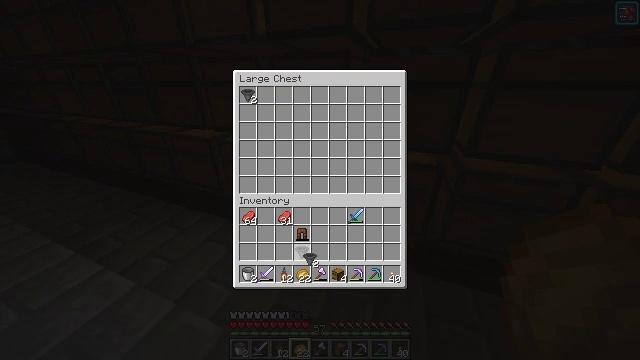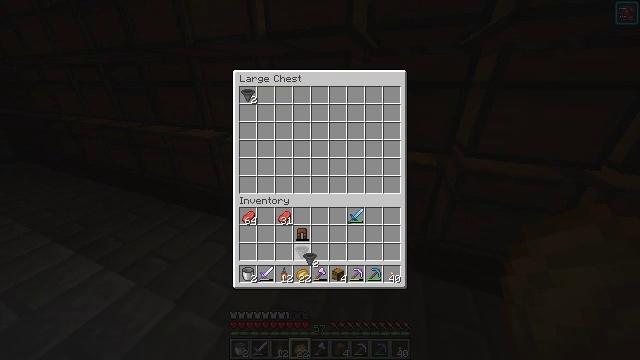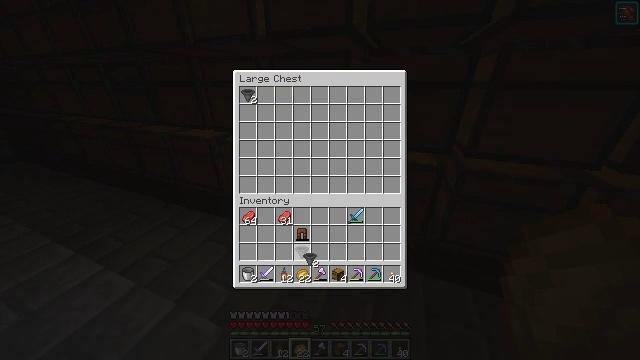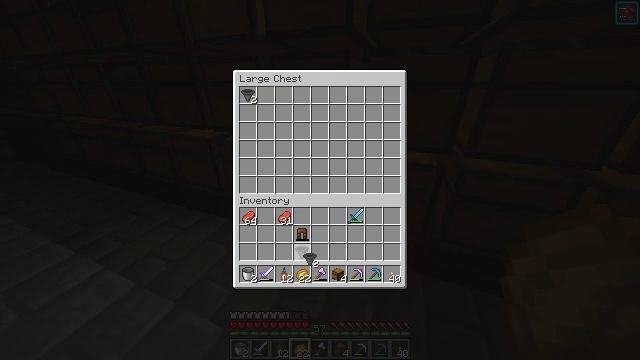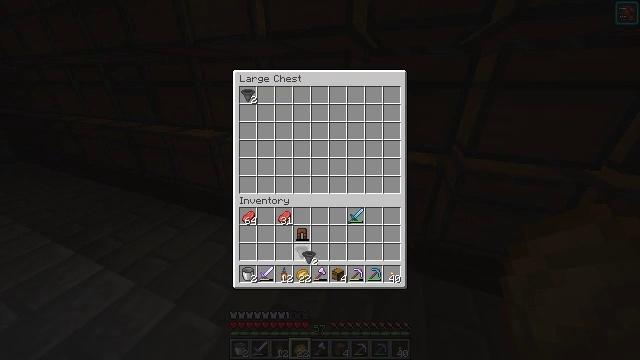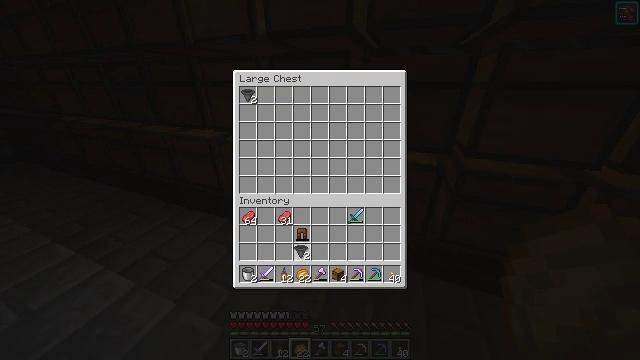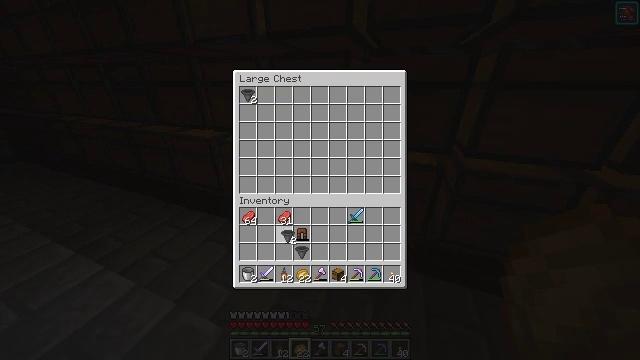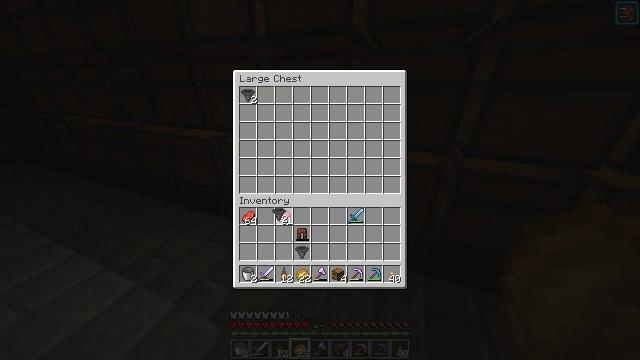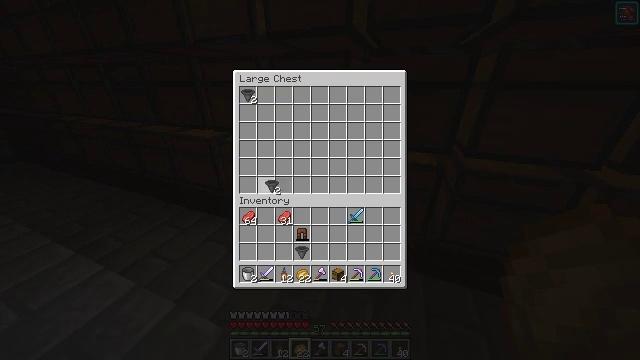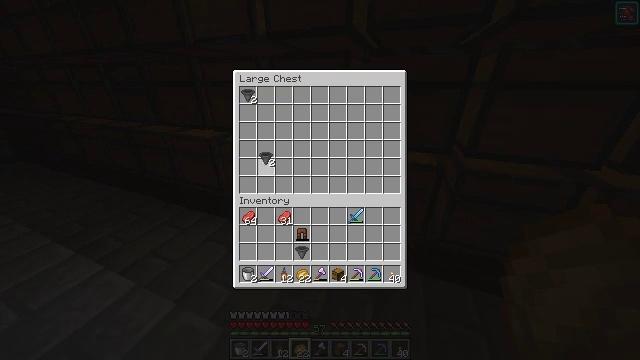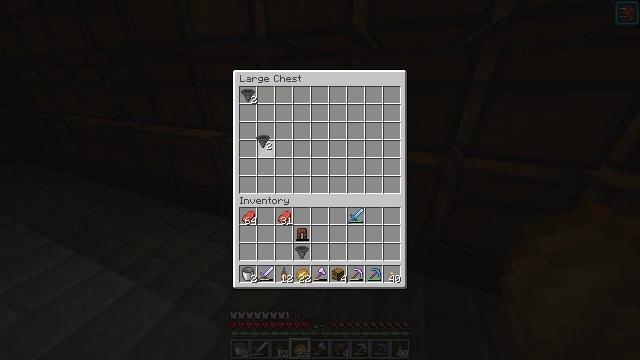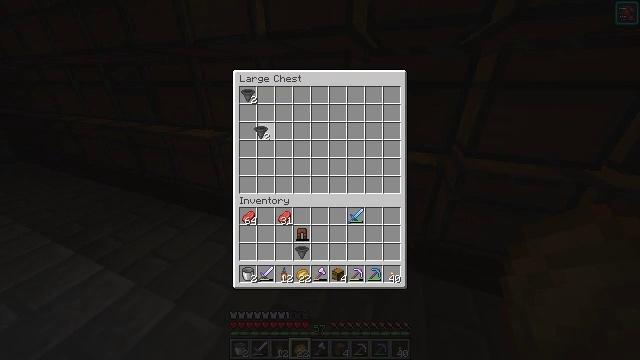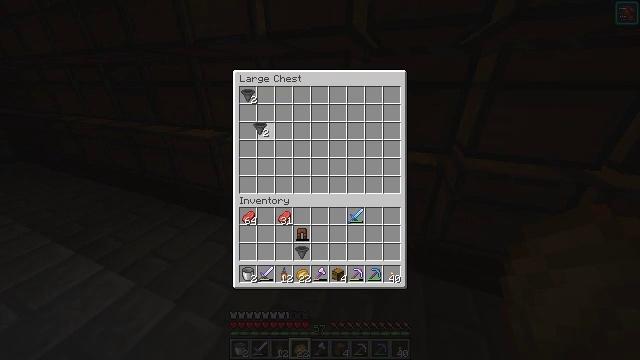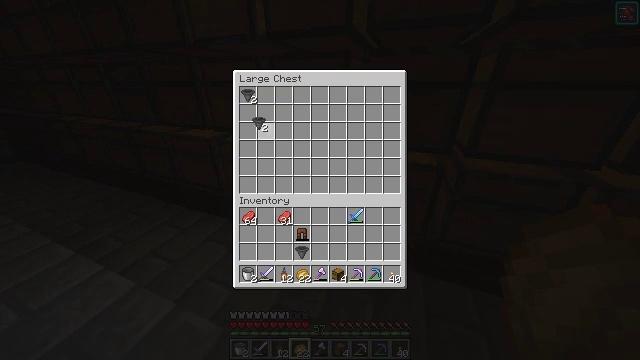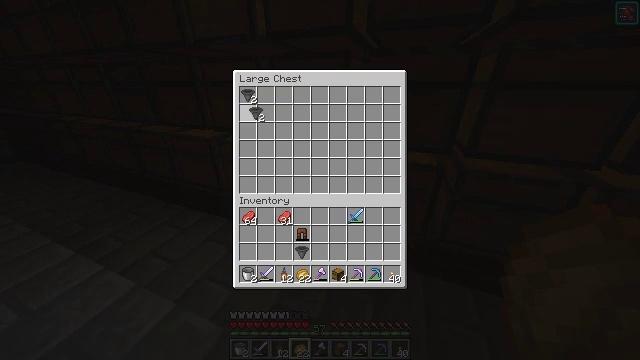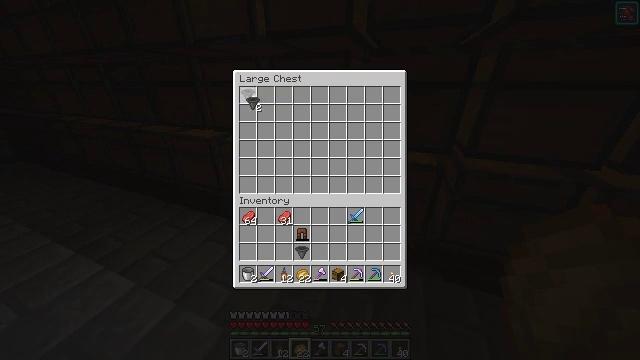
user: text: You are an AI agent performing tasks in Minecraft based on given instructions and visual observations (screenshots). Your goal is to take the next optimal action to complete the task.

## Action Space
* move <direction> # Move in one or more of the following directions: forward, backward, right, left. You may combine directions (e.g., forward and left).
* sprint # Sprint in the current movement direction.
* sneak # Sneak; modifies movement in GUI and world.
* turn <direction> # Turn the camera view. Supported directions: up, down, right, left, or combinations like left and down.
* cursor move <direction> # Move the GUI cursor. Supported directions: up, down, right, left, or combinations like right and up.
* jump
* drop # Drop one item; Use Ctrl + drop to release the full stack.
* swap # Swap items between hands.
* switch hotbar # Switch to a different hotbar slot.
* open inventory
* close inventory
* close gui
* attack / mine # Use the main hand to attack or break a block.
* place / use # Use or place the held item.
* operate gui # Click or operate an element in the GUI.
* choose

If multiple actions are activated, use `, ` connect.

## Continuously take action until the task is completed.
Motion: motion action
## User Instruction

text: Recycle the dropper by mining it.
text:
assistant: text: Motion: no_op
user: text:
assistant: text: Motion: no_op
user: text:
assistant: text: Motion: no_op
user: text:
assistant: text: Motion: no_op
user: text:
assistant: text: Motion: cursor move left
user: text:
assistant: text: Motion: cursor move left and up
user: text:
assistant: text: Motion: cursor move left and up
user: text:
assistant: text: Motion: cursor move up
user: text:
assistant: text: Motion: cursor move up
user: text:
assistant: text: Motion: cursor move up
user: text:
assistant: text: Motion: cursor move up
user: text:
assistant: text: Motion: no_op
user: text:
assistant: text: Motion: no_op
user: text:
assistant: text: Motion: cursor move up
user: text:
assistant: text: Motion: cursor move up
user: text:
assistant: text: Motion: no_op
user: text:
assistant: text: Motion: no_op
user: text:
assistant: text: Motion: no_op
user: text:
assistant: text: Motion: operate gui
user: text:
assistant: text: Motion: operate gui
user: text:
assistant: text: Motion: no_op
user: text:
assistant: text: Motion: no_op
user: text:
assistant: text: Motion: no_op
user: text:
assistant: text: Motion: no_op
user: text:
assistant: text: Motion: close gui
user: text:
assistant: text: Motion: turn right, open inventory
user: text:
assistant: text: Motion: turn right and down
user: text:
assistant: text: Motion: turn right and down
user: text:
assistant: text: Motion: turn right
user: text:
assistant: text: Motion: turn right and up